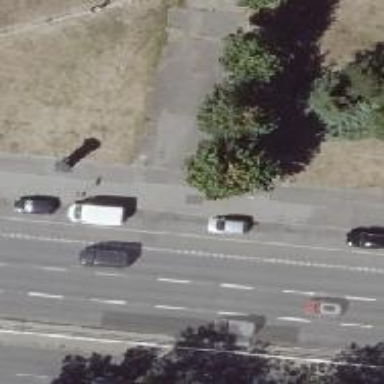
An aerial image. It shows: Asphalt footway.